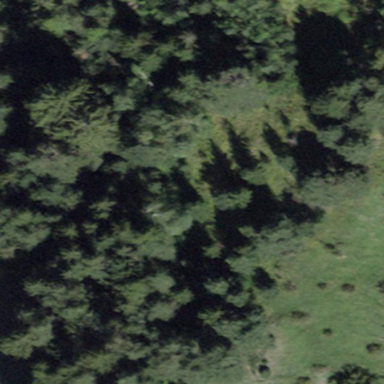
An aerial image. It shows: Mixed forest with variety of leaf types and cycles.